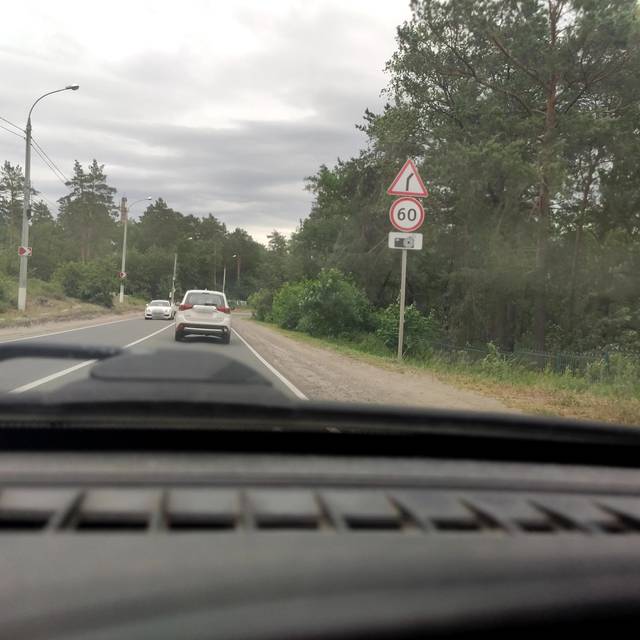
Region: Russia
Coordinates: 53.486, 49.312